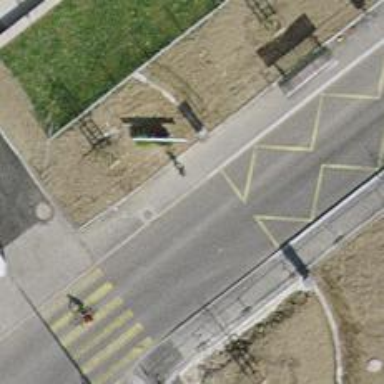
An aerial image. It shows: Sidewalk with asphalt surface leading to public transport platform. The platform features shelter.